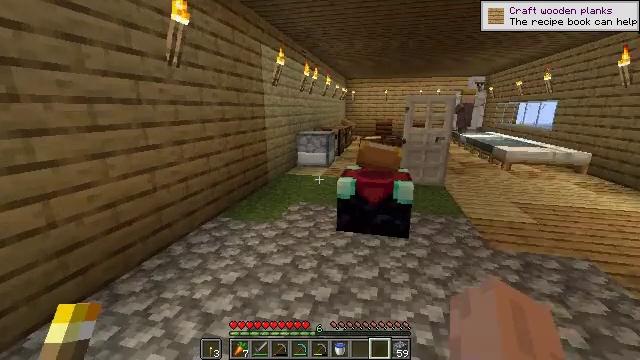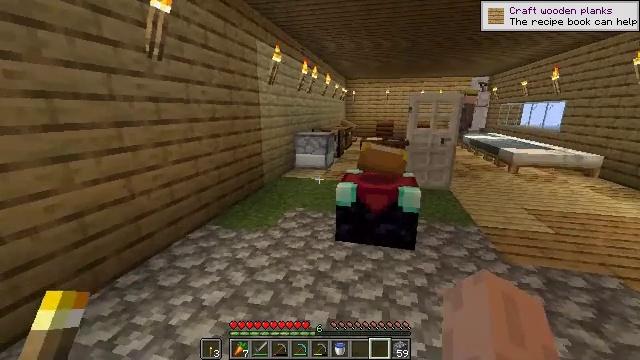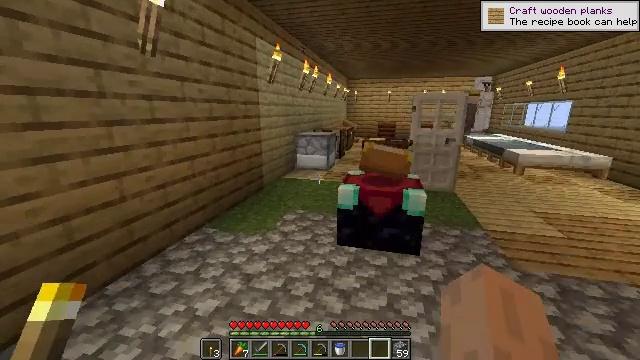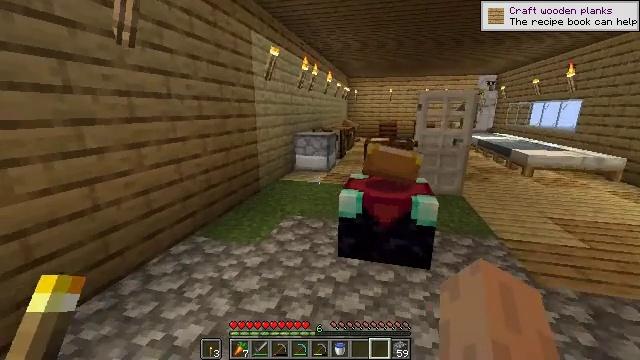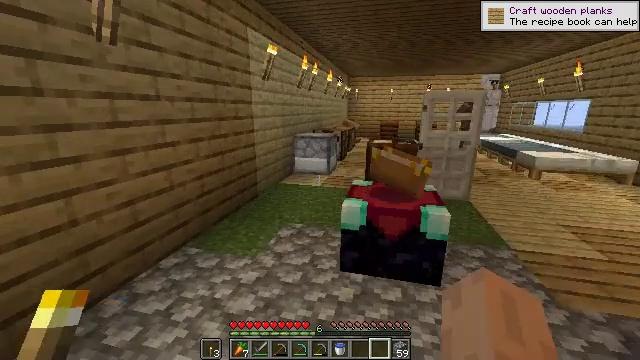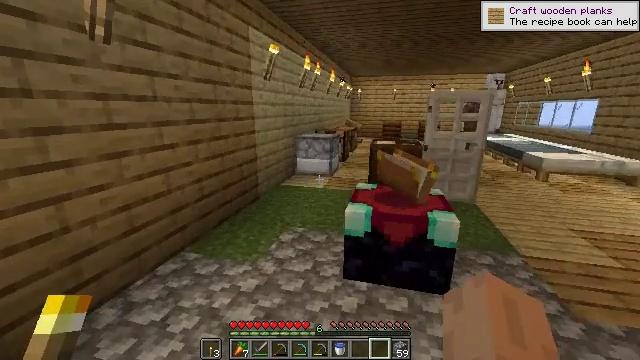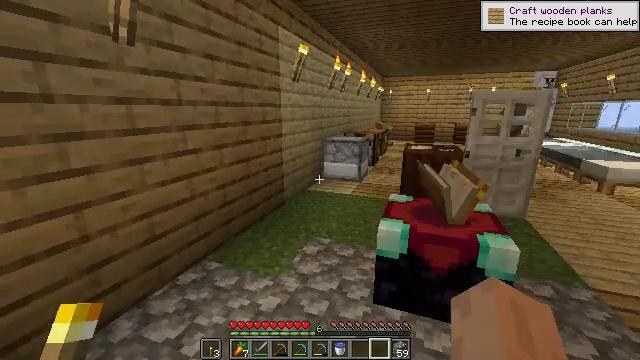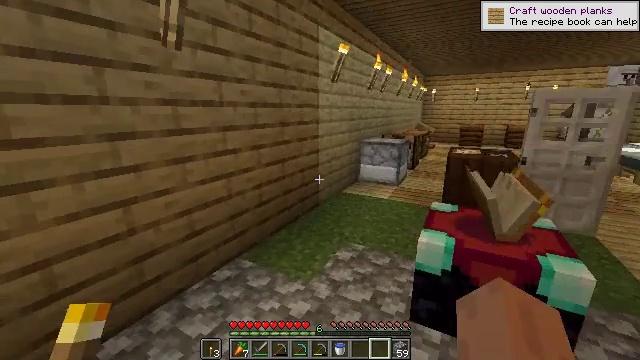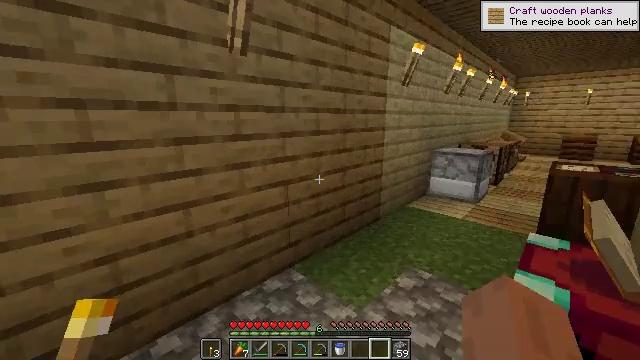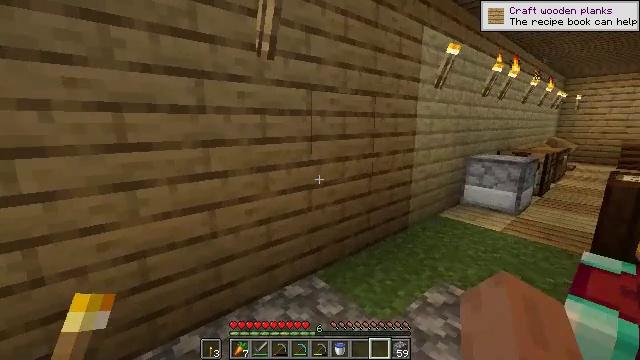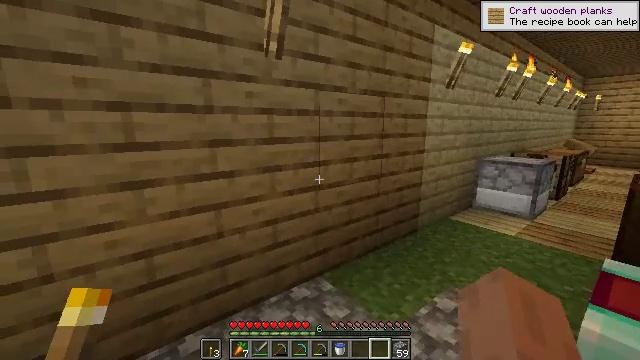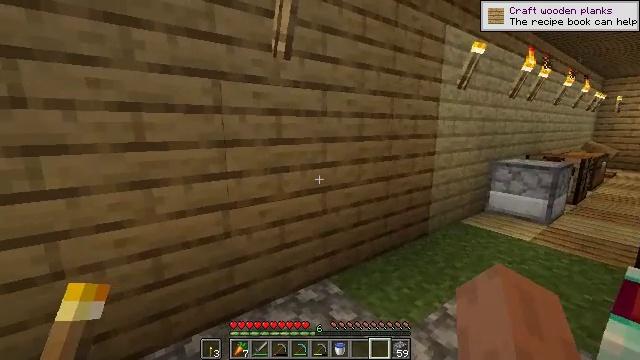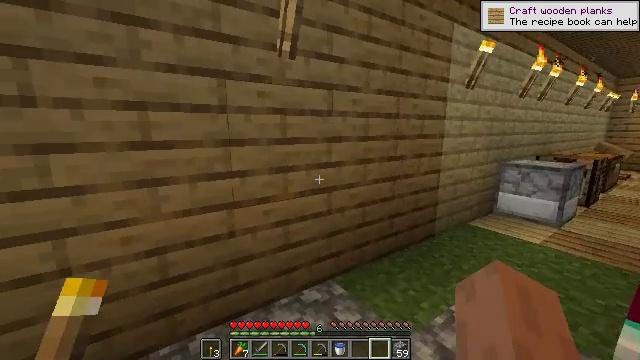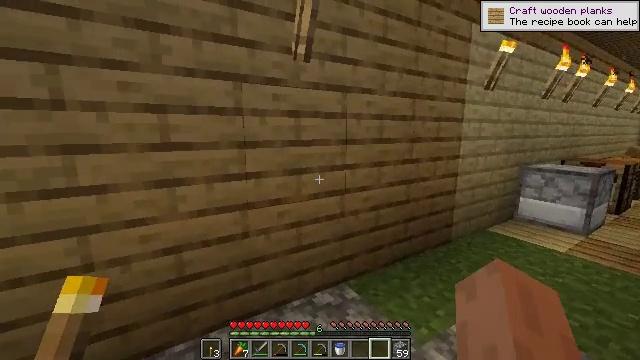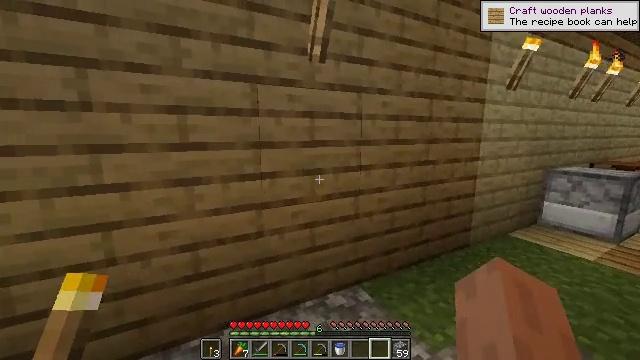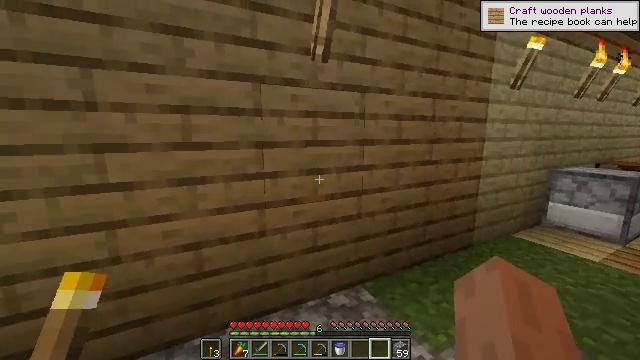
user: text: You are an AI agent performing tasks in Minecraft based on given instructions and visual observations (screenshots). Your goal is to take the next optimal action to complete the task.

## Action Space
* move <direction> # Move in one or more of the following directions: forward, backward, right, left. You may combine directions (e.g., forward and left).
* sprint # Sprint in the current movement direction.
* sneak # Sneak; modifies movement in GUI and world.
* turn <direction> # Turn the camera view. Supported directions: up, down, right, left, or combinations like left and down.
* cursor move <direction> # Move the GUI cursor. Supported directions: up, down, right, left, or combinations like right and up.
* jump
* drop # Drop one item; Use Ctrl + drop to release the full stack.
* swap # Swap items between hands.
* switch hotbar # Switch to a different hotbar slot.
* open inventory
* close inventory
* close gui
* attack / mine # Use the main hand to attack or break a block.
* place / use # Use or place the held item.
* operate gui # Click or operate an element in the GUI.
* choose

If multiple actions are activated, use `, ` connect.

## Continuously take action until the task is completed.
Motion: motion action
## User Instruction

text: Craft a diamond sword with diamonds and a stick.
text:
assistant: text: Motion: move forward
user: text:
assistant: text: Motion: move forward
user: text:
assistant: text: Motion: move forward
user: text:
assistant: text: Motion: move forward
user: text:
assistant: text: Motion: move forward
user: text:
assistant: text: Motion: move forward, turn left
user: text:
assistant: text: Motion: move forward, turn left
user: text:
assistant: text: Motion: turn left and up
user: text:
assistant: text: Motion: turn left and up
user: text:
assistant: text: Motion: turn left
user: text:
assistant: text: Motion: turn left
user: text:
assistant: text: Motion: turn left
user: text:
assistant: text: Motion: turn left
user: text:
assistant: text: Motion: turn left
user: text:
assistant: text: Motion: no_op
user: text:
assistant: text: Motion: close inventory
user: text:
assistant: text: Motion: close inventory
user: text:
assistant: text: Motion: close inventory
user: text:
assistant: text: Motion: open gui
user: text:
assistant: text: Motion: no_op
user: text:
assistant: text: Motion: no_op
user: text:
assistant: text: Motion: no_op
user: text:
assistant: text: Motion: no_op
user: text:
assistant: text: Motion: no_op
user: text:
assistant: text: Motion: no_op
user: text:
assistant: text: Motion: cursor move left
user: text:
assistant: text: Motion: no_op
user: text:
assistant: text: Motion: cursor move left
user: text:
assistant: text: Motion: no_op
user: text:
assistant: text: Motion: no_op